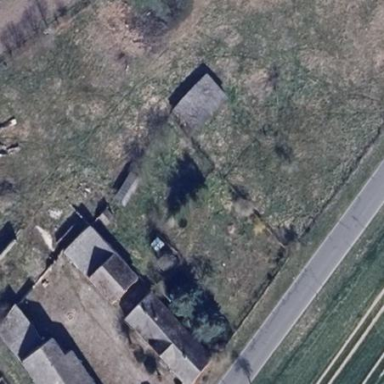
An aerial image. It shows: Farmyard area.